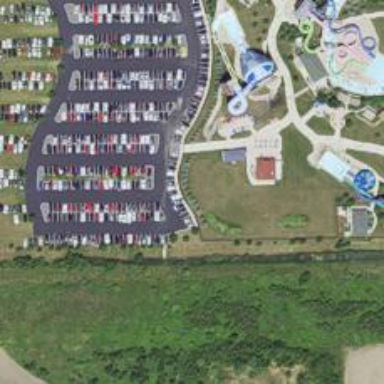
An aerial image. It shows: Water slide attraction.